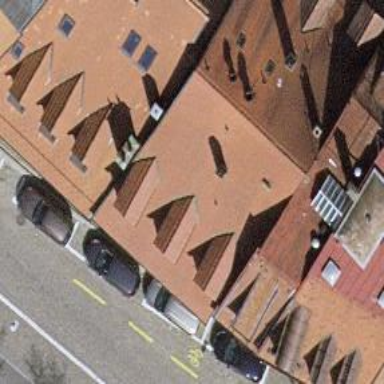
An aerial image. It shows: Restaurant.